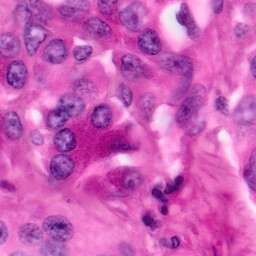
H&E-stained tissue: Pancreatic